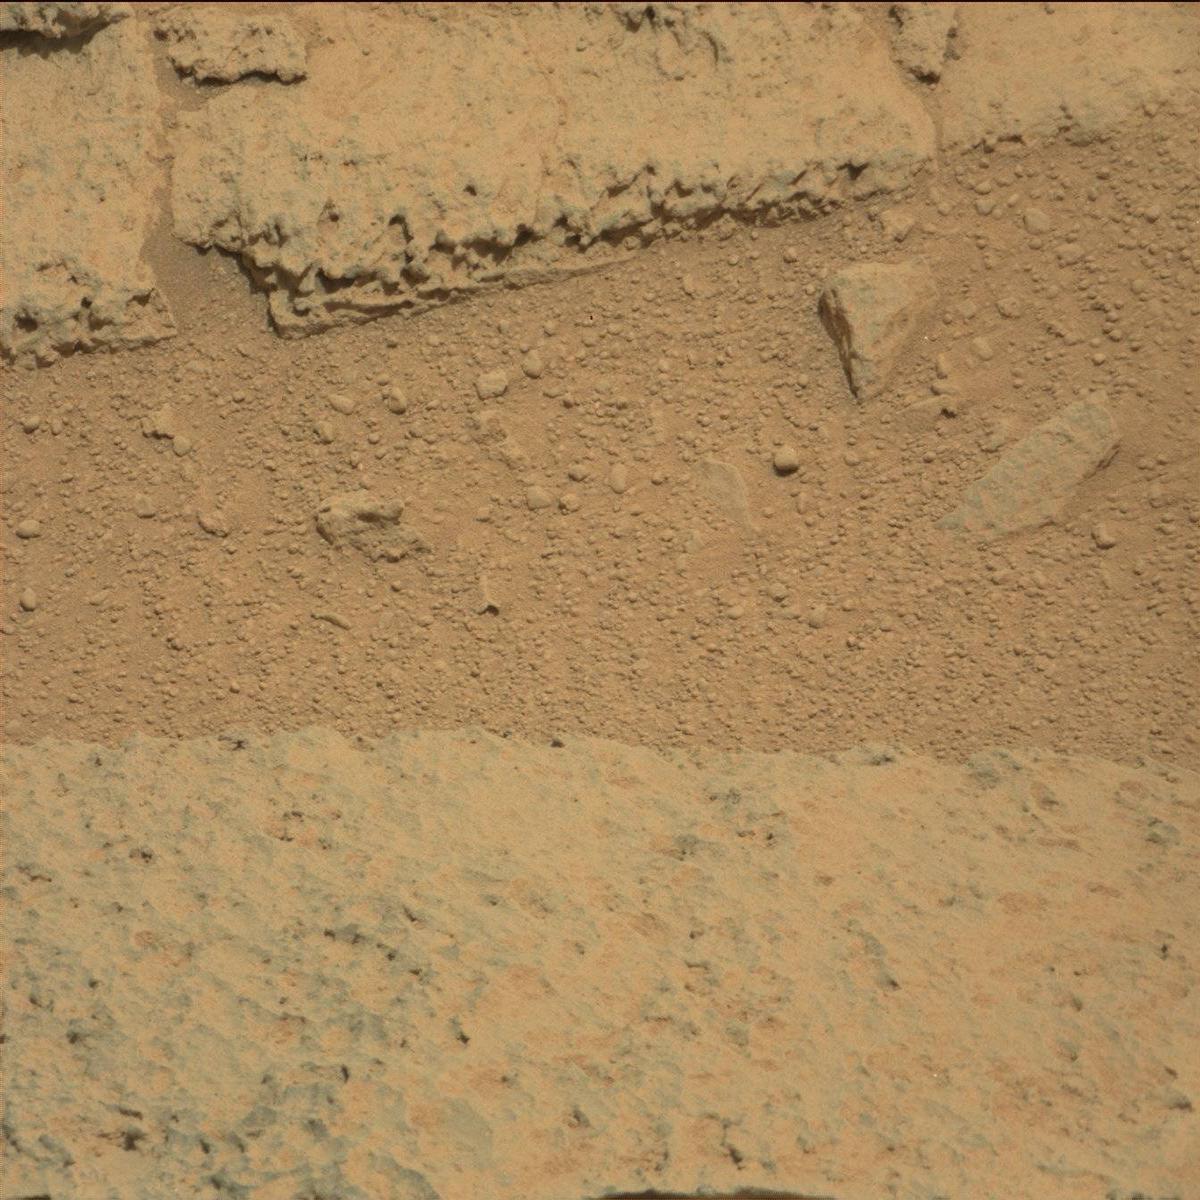
Terrain classes present: Bedrock, Rock, Sand / Soil